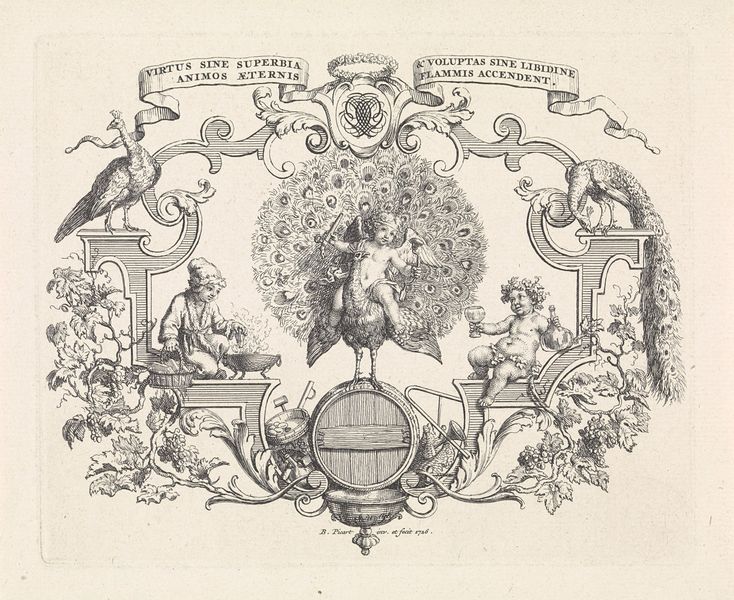
Titel: Allegorische voorstelling ter gelegenheid van het huwelijk van Johanna Pauw en Ysbrand Vincent in 1726 te Amsterdam
Künstler: Bernard Picart
Standort: Amsterdam
Institution: Rijksmuseum
Schlagwörter: blätter, feder, feuer, glas, zeichnung, ornament, mütze, band, federn, engel, putte, putto, ranken, wein, inschrift, ornamente, stich, pfau, fass, bacchus, emblem, putten, kessel, pfauenfedern